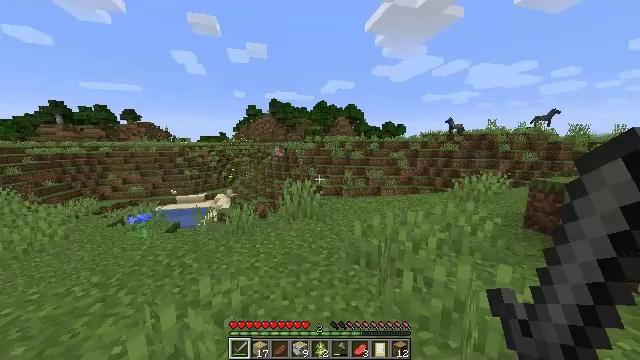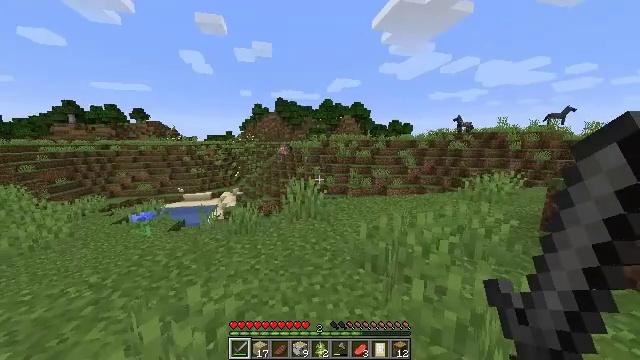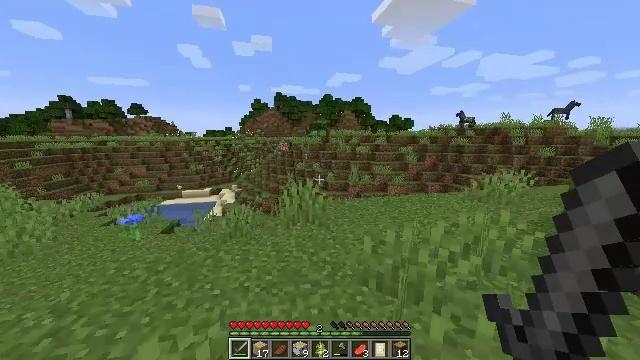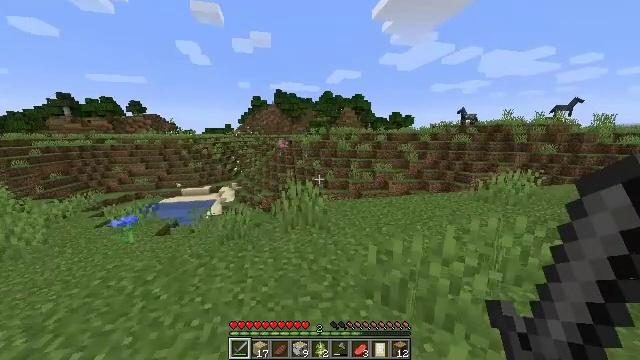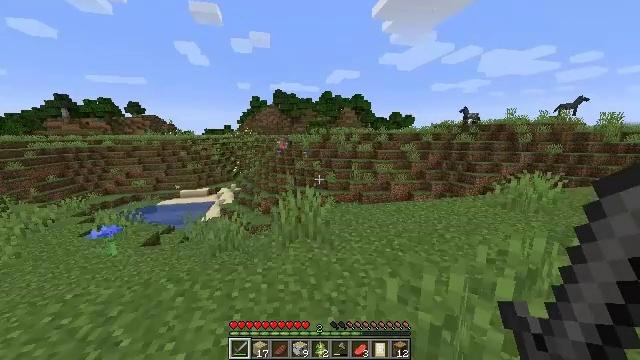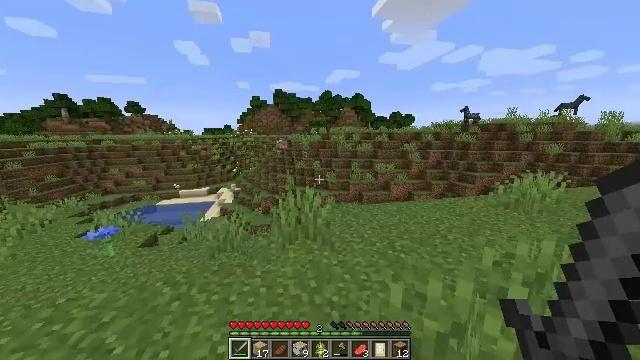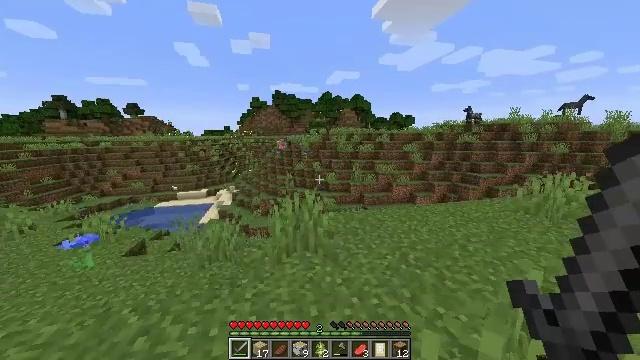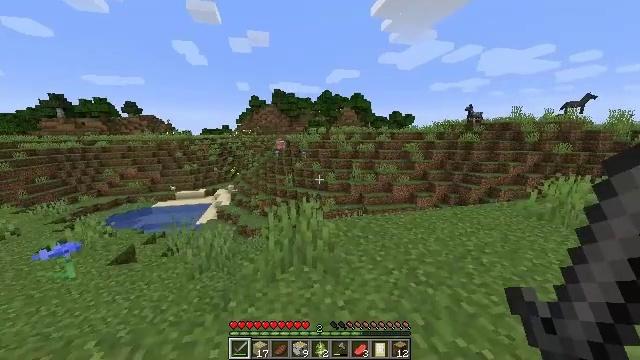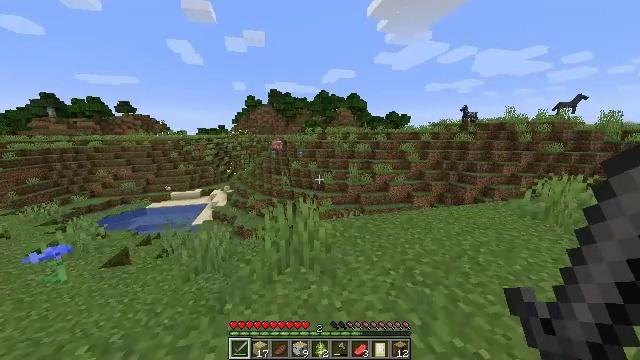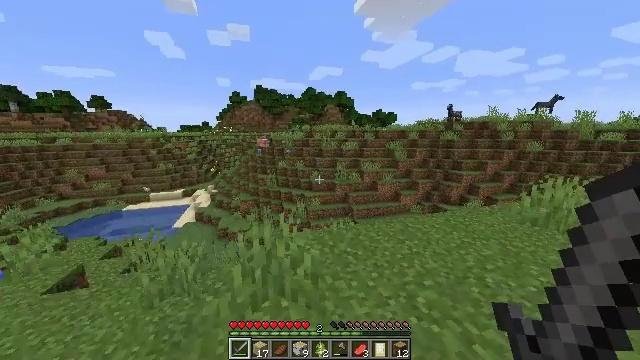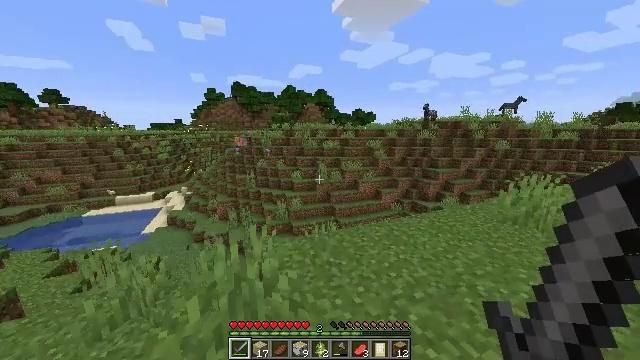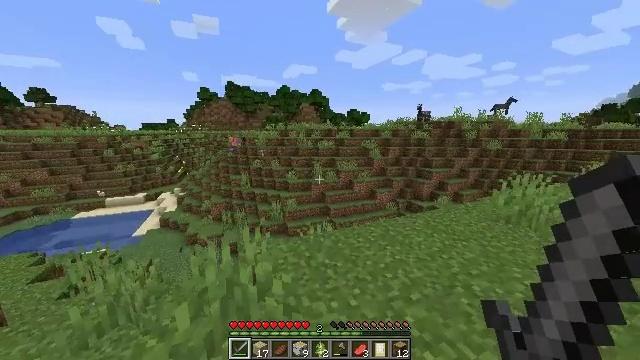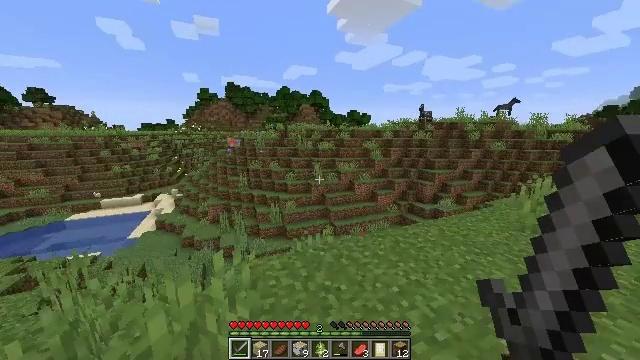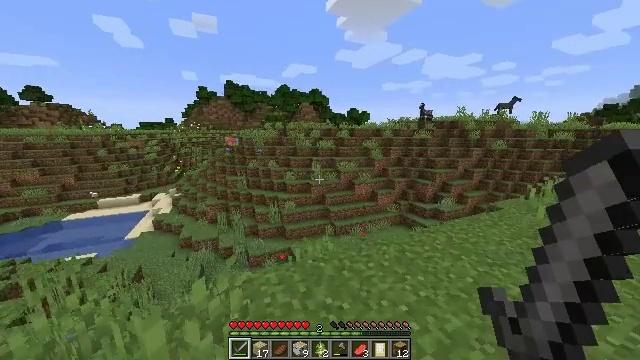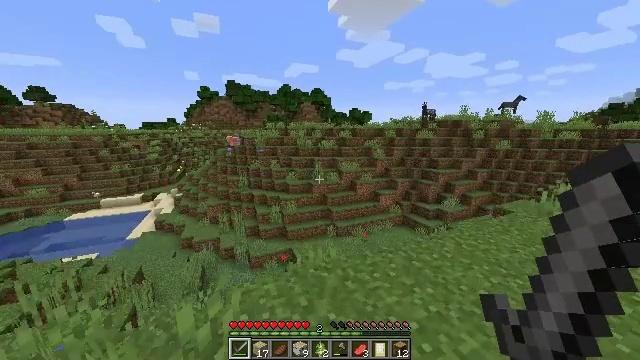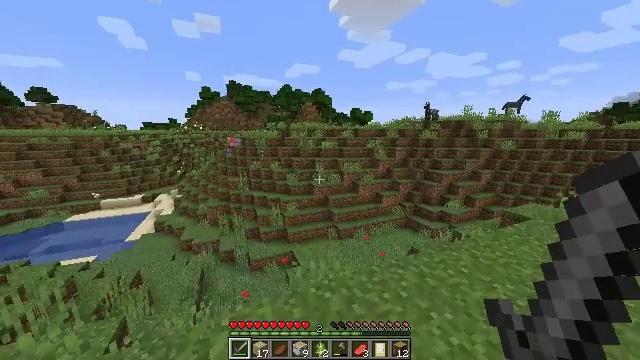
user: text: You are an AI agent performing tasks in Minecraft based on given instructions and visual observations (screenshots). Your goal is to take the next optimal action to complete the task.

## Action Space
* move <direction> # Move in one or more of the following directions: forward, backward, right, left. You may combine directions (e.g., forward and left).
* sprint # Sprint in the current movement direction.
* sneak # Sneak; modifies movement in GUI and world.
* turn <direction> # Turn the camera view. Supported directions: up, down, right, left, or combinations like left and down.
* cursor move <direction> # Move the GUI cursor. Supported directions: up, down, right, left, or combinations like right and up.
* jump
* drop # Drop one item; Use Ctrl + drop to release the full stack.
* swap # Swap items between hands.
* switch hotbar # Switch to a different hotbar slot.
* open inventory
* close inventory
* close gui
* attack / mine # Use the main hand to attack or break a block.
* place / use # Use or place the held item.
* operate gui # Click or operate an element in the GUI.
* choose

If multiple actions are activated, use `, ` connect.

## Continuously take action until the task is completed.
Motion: motion action
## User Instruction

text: Retrieve the white bed for later use.
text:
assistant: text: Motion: move forward, sprint, turn left
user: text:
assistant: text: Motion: move forward, sprint
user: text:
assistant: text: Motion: move forward, sprint
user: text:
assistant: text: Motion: move forward, sprint
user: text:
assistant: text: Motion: move forward, sprint
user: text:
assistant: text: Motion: move forward, sprint
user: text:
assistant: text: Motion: move forward, sprint
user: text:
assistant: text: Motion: move forward, sprint
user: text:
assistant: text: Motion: move forward, sprint, turn right
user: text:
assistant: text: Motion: move forward, sprint, turn right
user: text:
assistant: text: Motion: move forward, sprint, turn right
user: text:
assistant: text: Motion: move forward, sprint
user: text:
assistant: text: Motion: move forward, sprint
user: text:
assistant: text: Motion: move forward, sprint
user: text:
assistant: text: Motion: sprint
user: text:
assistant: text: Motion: no_op
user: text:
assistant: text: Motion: no_op
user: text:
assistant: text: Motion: no_op
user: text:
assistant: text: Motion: no_op
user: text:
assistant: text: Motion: no_op
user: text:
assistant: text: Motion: no_op
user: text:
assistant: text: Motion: no_op
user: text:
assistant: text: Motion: no_op
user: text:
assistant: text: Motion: no_op
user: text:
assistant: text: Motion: no_op
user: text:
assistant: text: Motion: no_op
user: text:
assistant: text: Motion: no_op
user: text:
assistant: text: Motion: no_op
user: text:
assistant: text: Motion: no_op
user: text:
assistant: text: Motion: turn right